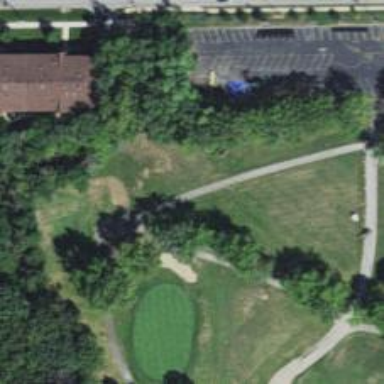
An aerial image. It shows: Service road used as golf cart path.